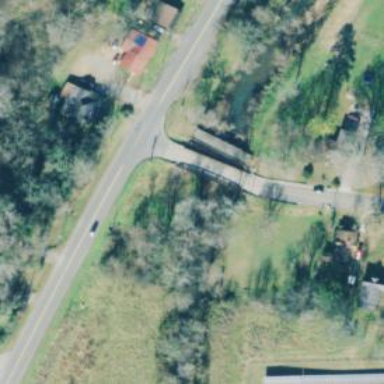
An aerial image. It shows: Abandoned bridge.